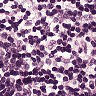
Metastatic tissue present: no